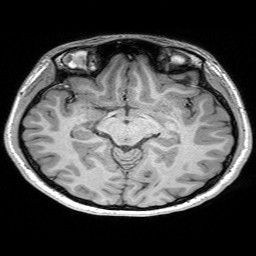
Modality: T1w
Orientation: coronal
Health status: healthy
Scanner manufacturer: siemens
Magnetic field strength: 3 T